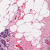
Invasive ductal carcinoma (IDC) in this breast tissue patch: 0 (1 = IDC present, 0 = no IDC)